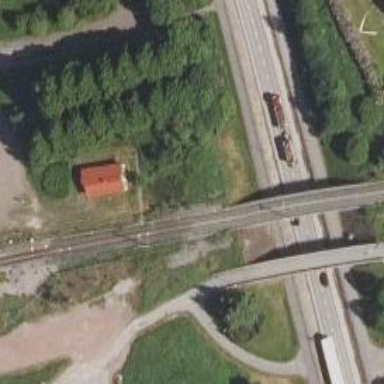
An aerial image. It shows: Bridge over railway with continuous electrified contact line.